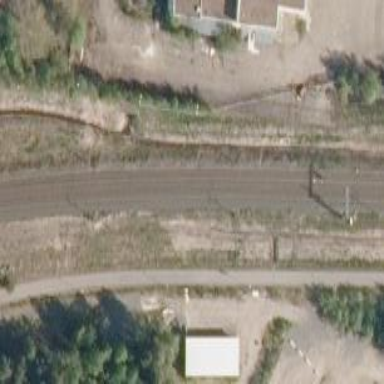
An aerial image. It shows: Railway track with continuous electrified contact lines.